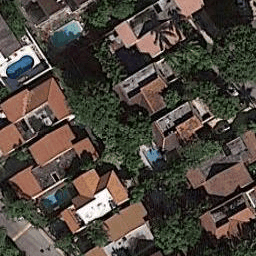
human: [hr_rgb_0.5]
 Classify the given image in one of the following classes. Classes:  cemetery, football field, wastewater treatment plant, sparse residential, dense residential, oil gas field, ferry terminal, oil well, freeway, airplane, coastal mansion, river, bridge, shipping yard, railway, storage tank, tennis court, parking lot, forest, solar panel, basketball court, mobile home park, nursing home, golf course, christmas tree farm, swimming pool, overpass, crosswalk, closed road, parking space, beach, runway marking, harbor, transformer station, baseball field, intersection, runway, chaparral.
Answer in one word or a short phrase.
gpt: coastal mansion